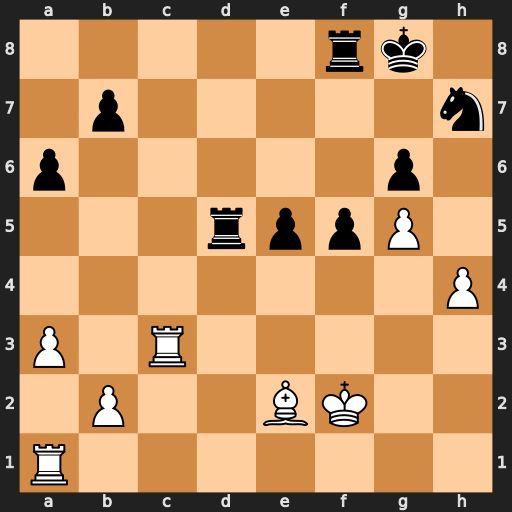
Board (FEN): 5rk1/1p5n/p5p1/3rppP1/7P/P1R5/1P2BK2/R7
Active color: w
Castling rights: -
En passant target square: f6
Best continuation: Bc4 Kh8 Bxd5